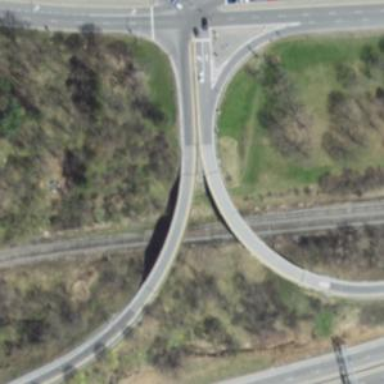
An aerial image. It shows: Trunk_link highway on bridge.